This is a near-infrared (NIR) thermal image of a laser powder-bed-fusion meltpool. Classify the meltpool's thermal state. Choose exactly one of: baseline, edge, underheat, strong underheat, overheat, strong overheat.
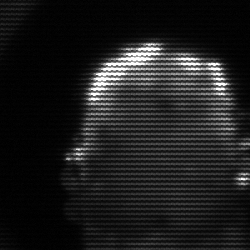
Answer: baseline